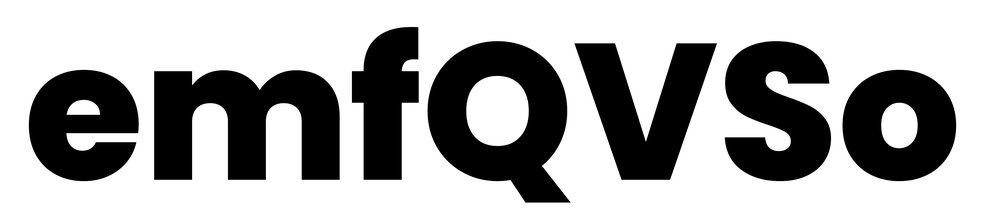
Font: Poppins-ExtraBold